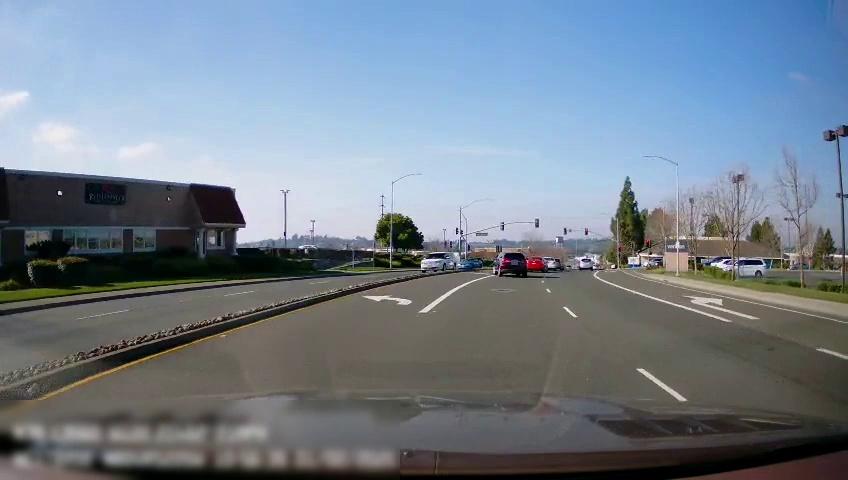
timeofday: Day
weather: Sunny
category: Drivable Space
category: Drivable Space
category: Vehicles | Car
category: Vehicles | SUV
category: Vehicles | Car
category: Vehicles | SUV
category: Vehicles | SUV
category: Vehicles | SUV
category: Vehicles | Car
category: Lanes | Current Lane
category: Lanes | Alternate Lane
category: Lanes | Current Lane
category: Lanes | Current Lane
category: Lanes | Alternate Lane
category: Lanes | Opposite Lane
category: Traffic | Signs